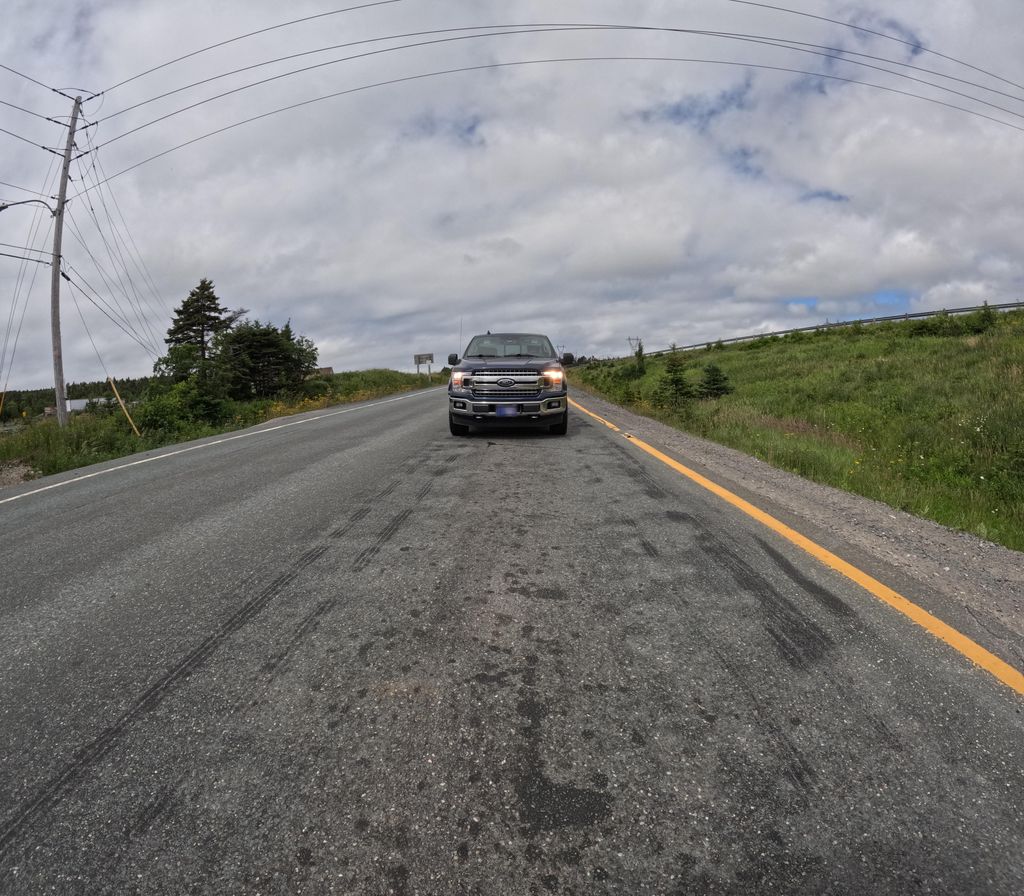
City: st_johns